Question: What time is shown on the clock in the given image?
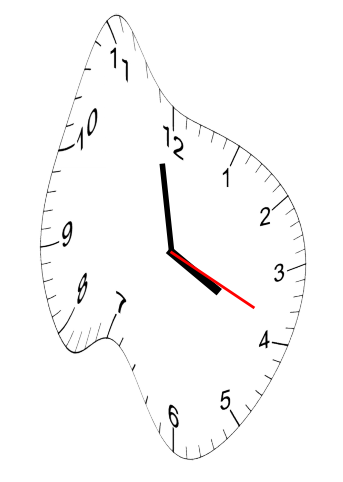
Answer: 03:58:19